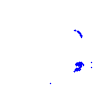
Particle: pion